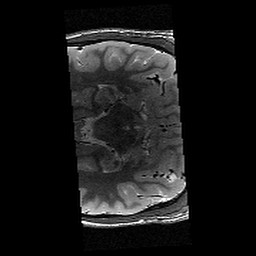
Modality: T2w
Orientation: axial
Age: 12
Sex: male
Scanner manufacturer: siemens
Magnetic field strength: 3 T
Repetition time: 9.23 s
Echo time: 0.067 s